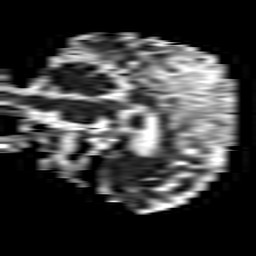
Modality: ADC
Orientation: sagittal
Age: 73
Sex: female
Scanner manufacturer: philips
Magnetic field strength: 1.5 T
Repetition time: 3.394 s
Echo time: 0.06899 s